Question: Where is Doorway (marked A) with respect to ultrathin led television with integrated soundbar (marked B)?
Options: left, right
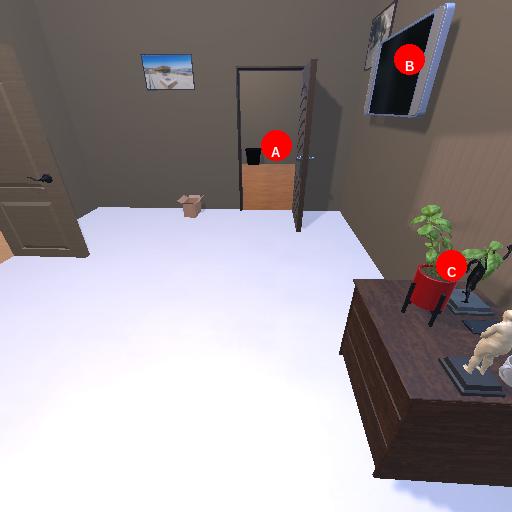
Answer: left